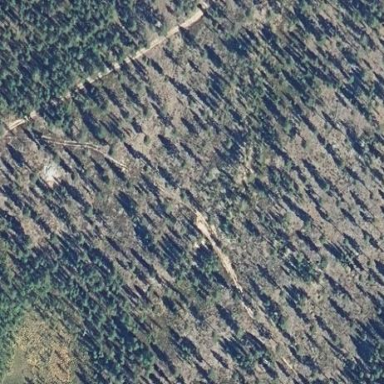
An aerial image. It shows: Logging area.